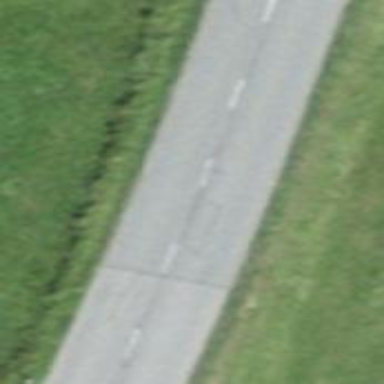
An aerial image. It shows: Asphalt road classified as primary highway.